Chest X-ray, AP view. Patient: 34 years old, sex F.
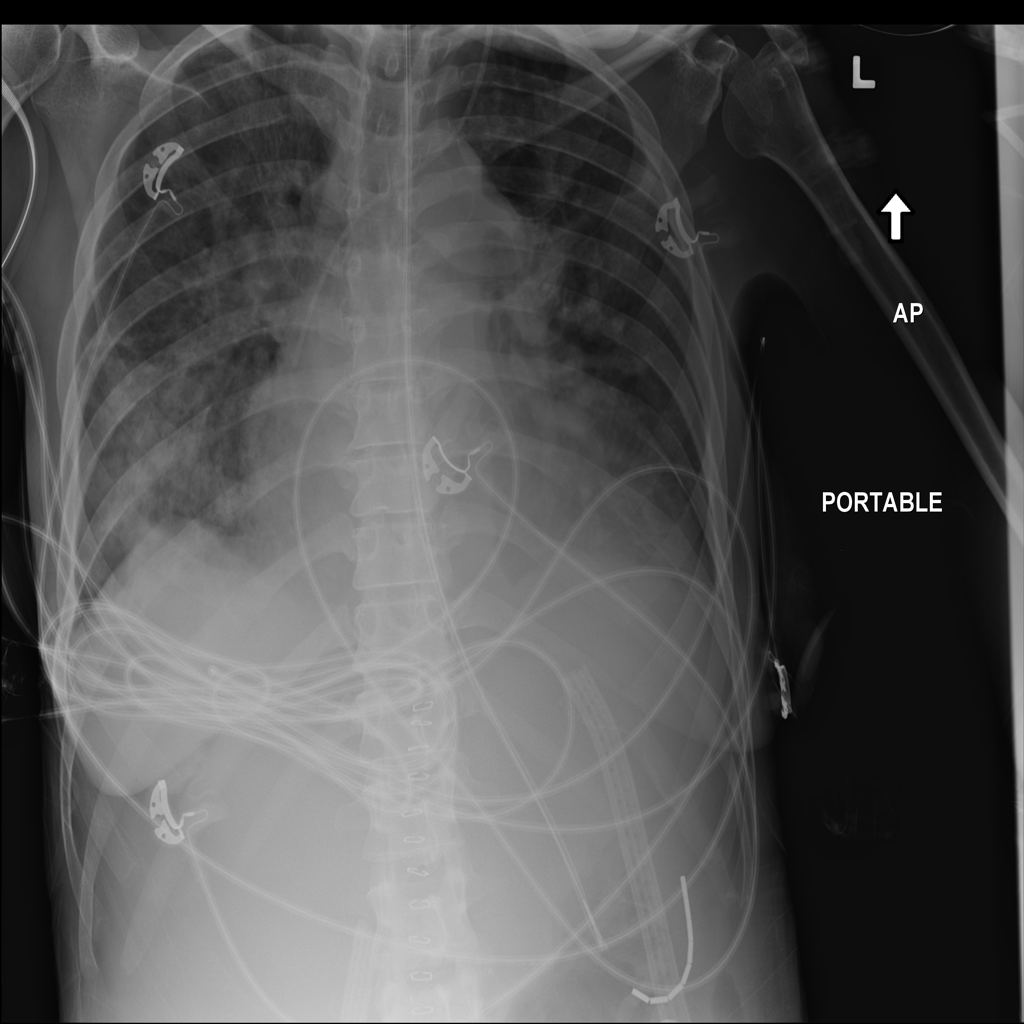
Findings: Infiltration, Nodule